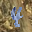
Label: 4